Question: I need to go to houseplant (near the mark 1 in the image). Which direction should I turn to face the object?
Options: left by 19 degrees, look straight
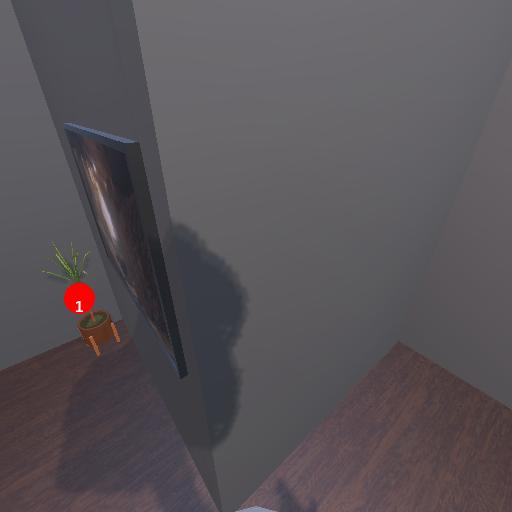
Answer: left by 19 degrees